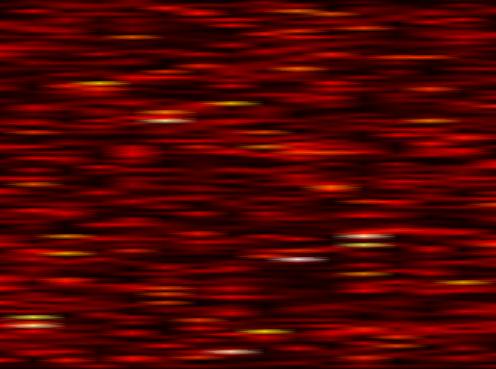
Label: OFDM